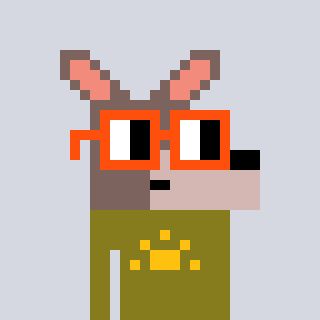
a pixel art character with square orange glasses, a kangaroo-shaped head and a gunk-colored body on a cool background